Question: I cannot find anywhere how to add a button to the top-right corner of the Eclipse form, same as on the screenshot provided.

The button seems to be a part of the form title area, is it part of the form functionality or its just another composite which looks like a form title? Any source code examples (even drafts) highly appreciated.
Edit:
I have managed to add buttons to the section but still not to the form itself, I have used an example found here:
<URL>
'''
private void createSectionToolbar(Section section, FormToolkit toolkit) {
ToolBarManager toolBarManager = new ToolBarManager(SWT.FLAT);
ToolBar toolbar = toolBarManager.createControl(section);
final Cursor handCursor = new Cursor(Display.getCurrent(),
SWT.CURSOR_HAND);
toolbar.setCursor(handCursor);
// Cursor needs to be explicitly disposed
toolbar.addDisposeListener(new DisposeListener() {
public void widgetDisposed(DisposeEvent e) {
if ((handCursor != null) && (handCursor.isDisposed() == false)) {
handCursor.dispose();
}
}
});
// save
CommandContributionItemParameter saveContributionParameter = new CommandContributionItemParameter(
editor.getSite(), null,
"it.wellnet.easysitebox.menu.commands.saveMenu",
CommandContributionItem.STYLE_PUSH);
saveContributionParameter.icon = RegiloCoreImages.getInstance().DESC_UPDATE;
CommandContributionItem saveMenu = new CommandContributionItem(
saveContributionParameter);
toolBarManager.add(saveMenu);
toolBarManager.update(true);
section.setTextClient(toolbar);
}
'''
Still no luck with the form itself though.
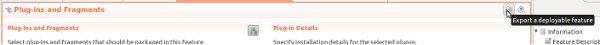
Answer: You can get the toolbarmanager like this:
'''
IManagedForm mform = formPage.getManagedForm();
IToolBarManager toolbar = mform.getForm().getToolBarManager();
'''
Now you should be able to add items to the toolbar using the toolbar manager APIs as per usual.